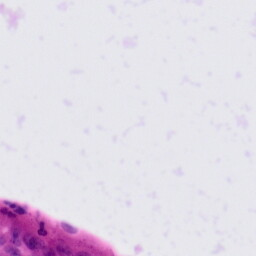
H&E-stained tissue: Tonsil